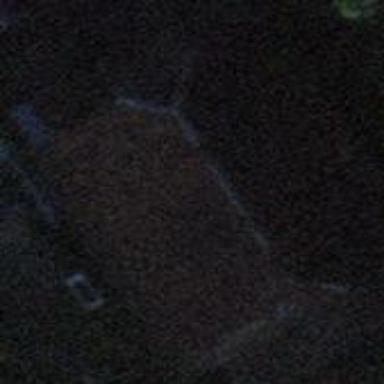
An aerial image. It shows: Barn.